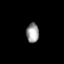
Tissue: skin
Cell type: Others
Senescence score: 0.2439
Nuclear area (px): 242
Mean DAPI intensity: 154.723